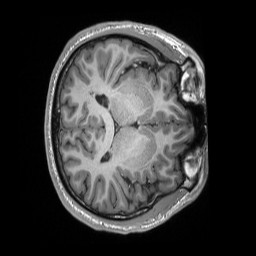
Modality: T1w
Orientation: axial
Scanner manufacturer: siemens
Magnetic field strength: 3 T
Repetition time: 2.3 s
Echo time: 0.00298 s